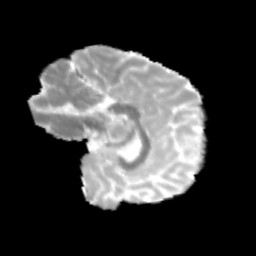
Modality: MD
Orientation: sagittal
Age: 14
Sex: female
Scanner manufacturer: siemens
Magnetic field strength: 3 T
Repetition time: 3.8 s
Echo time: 0.07 s